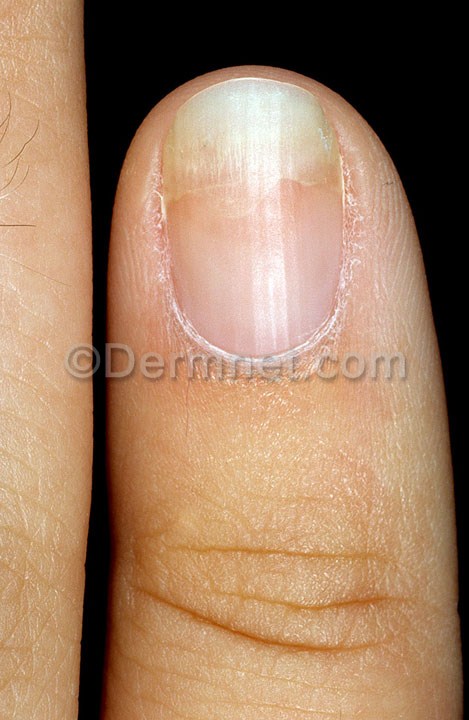
Disease: Nail Fungus and other Nail Disease